Field crop: maize
Growth stage: 2
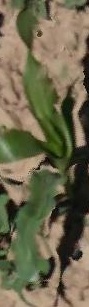
Species: maize